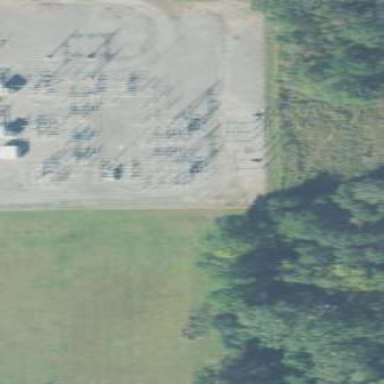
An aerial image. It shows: Distribution substation surrounded by fence.